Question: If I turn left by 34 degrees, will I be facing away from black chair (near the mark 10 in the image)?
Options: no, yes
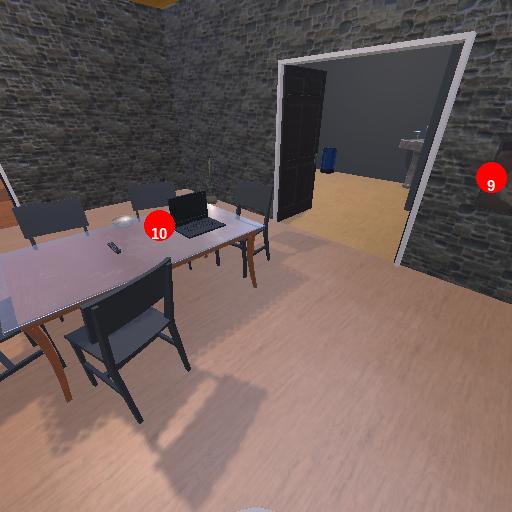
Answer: no